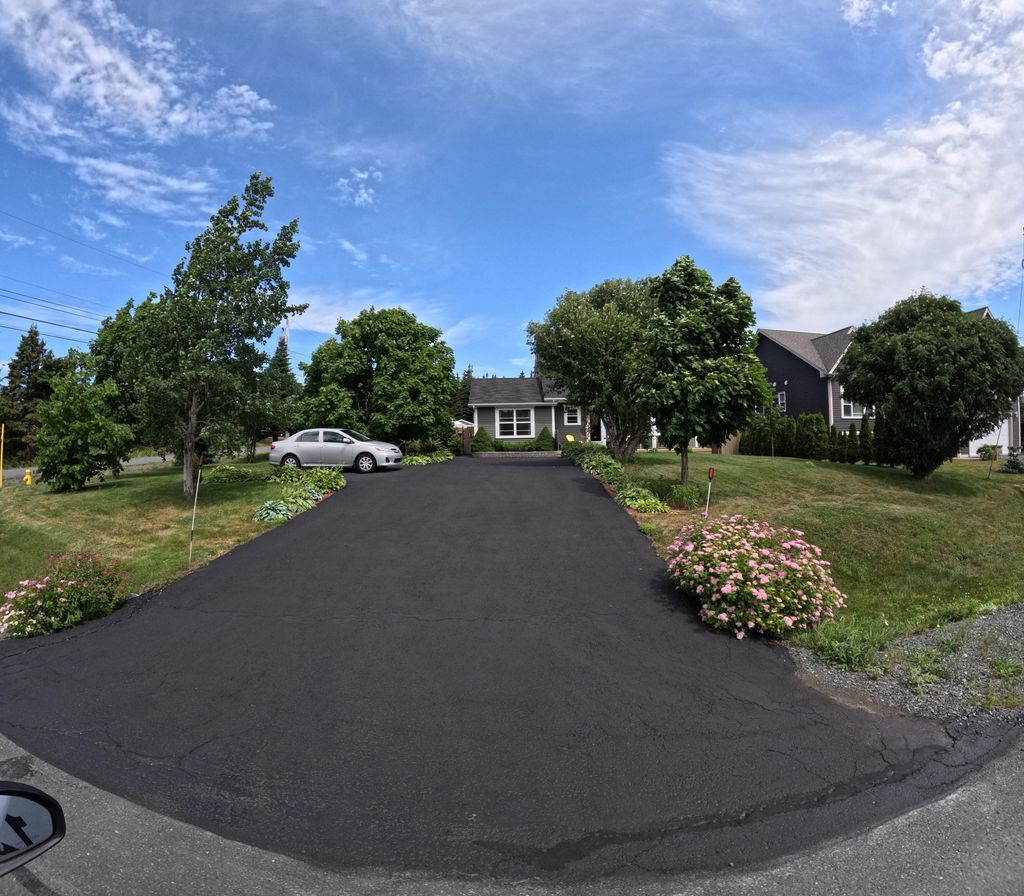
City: st_johns